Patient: sex F, age 71
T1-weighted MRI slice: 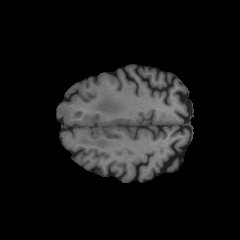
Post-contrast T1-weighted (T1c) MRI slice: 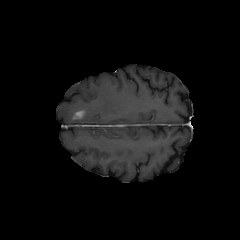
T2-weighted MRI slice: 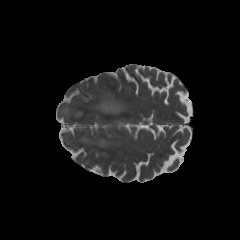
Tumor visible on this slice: yes
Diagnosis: Glioblastoma, IDH-wildtype
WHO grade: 4